Question: '''
QLPreviewController * preview = [[QLPreviewController alloc] init];
preview.dataSource = self;
preview.currentPreviewItemIndex = sender.tag;
preview.editing= YES;
[self presentModalViewController:preview animated:YES];
[preview release];
'''
These two lines does not work for me. so be careful before writing these lines.
'''
[preview.tabBarController.tabBar setTintColor:[UIColor blackColor]];
[preview navigationController].navigationBar setTintColor: [UIColor blackColor]];
'''

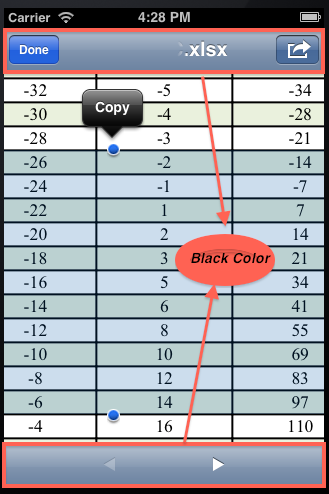
Answer: Since iOS5 you can theme controls based on instance, globally or when contained by specific container classes. Since iOS6 the former method of subclassing QLPreviewController to set the tintColor of the UINavigationBar stopped working.
Consider one of the following as an example of a workaround that is compatible with iOS5 and iOS6:
Any UINavigationBar contained within a QLPreviewController:
'''
[[UINavigationBar appearanceWhenContainedIn:[QLPreviewController class], nil]
setTintColor:[UIColor blackColor]];
'''
or globally set the tintColor of all UINavigationBar instances within your app with:
'''
[[UINavigationBar appearance] setTintColor:[UIColor blackColor]];
'''
This same strategy works with the UITabBarController.